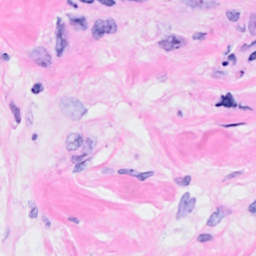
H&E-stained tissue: Breast